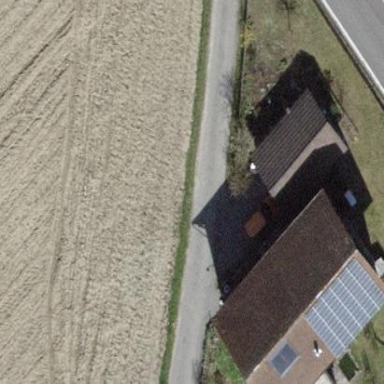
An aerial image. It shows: Detached building.